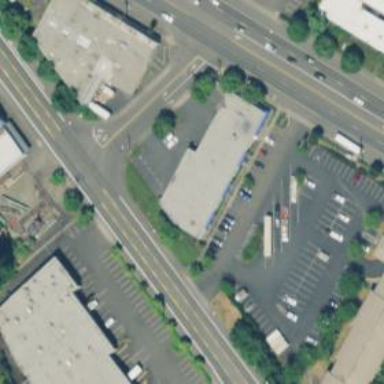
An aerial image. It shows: Convenience shop.